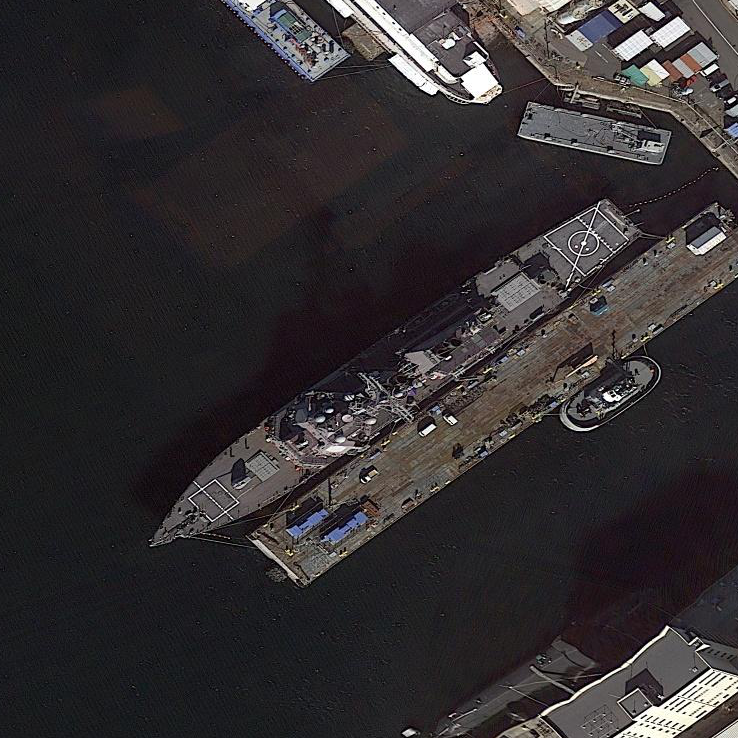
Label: destroyer